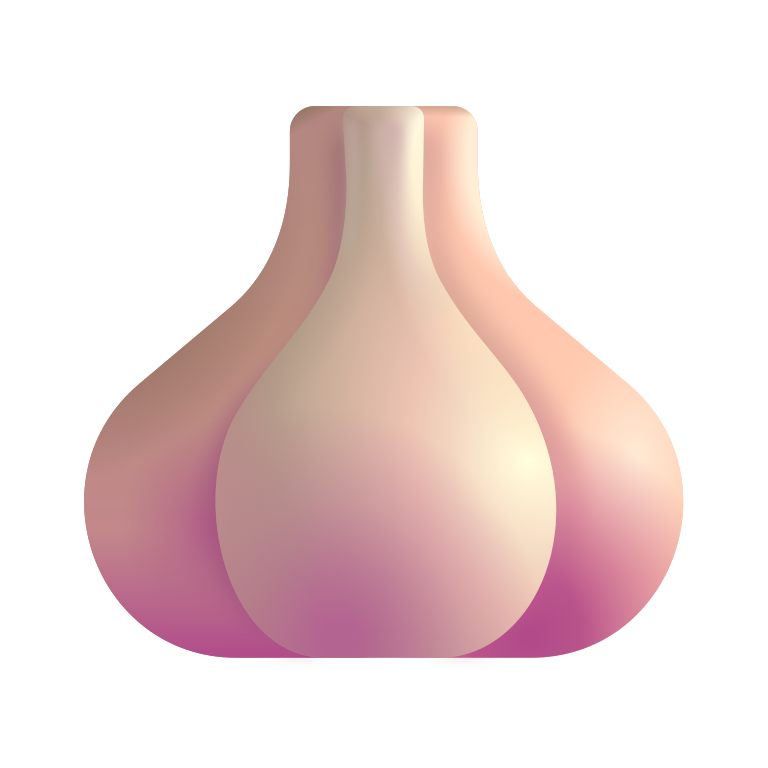
garlic color